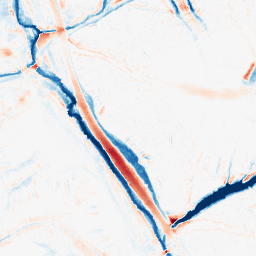
Category: morphological
Decomposition family: tophat_combined
Decomposition parameters: size: 10
Upsampling method: cubic_catmull_rom
Upsampling parameters: scale: 8
Upsampling scale: 8